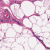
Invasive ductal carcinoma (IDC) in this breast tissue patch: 0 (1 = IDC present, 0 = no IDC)